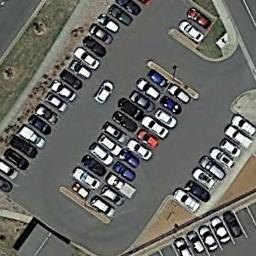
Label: parking_lot